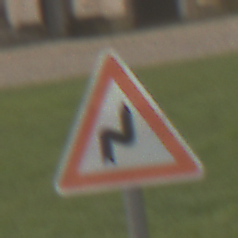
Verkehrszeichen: DoppelkurveRechts
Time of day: MorningAfternoon
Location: Outdoor (Suburban)
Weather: Overcast
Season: NotSpecified
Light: Natural